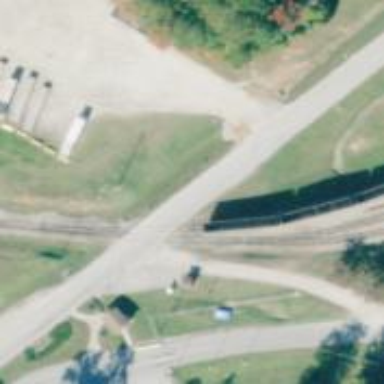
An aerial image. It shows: Railway level crossing.